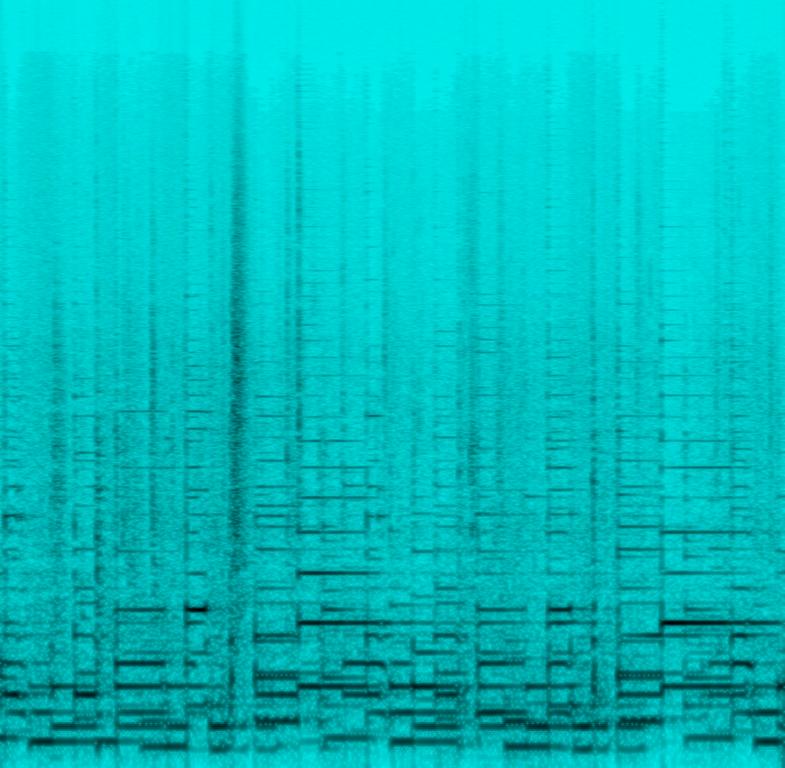
This music is a Jazz instrumental. The tempo is medium with a groovy bass one, smooth harmony on acoustic guitar and rim shots.The music is smooth, lively, informal, chill, ambient and atmospheric with the sound of musicians talking to each other.